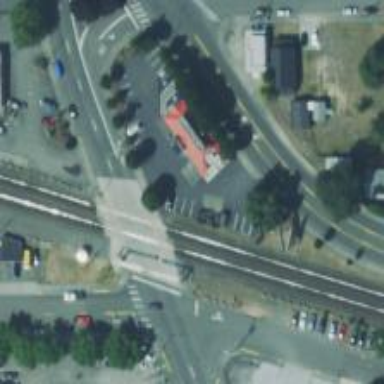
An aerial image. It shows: Railway crossing with lights and diagonal stripes.